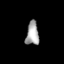
Tissue: lung
Cell type: Myeloid cells
Senescence score: 0.2269
Nuclear area (px): 298
Mean DAPI intensity: 164.544